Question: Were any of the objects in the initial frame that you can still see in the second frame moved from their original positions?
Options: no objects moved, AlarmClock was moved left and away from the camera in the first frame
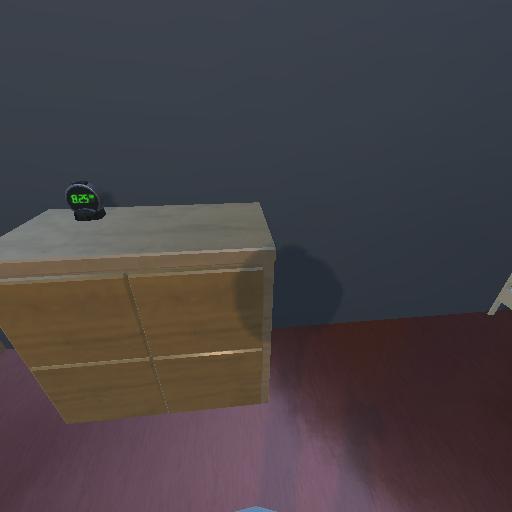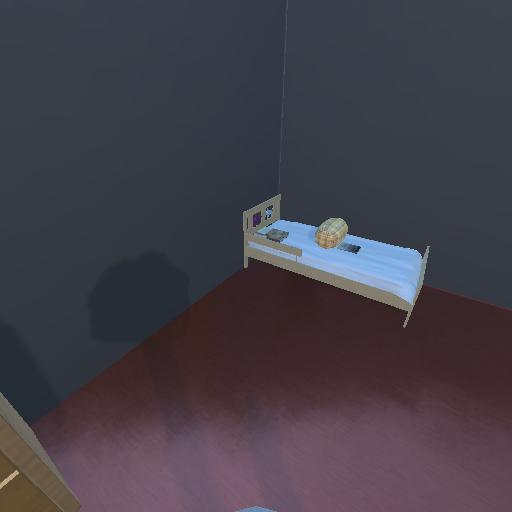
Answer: no objects moved